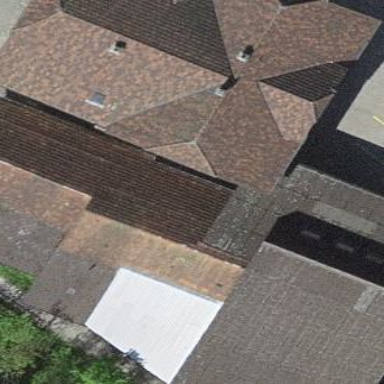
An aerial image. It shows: Warehouse building.